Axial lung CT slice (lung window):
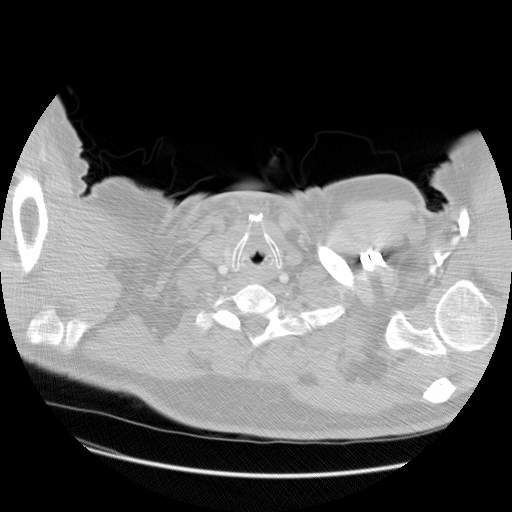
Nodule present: no